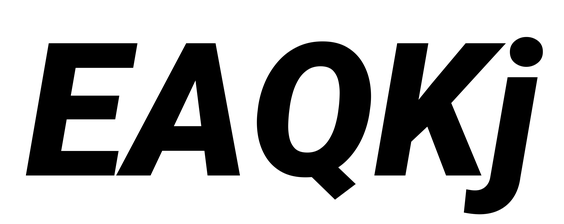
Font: Roboto-Italic_Black_Italic